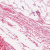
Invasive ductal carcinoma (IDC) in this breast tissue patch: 0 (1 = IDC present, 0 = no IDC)